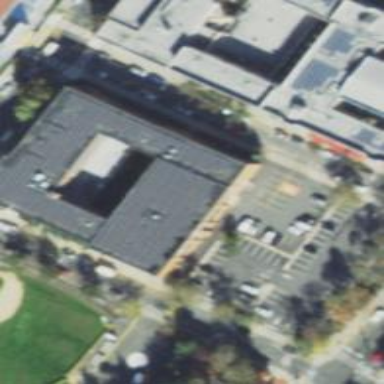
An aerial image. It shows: School.